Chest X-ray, PA view. Patient: 48 years old, sex M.
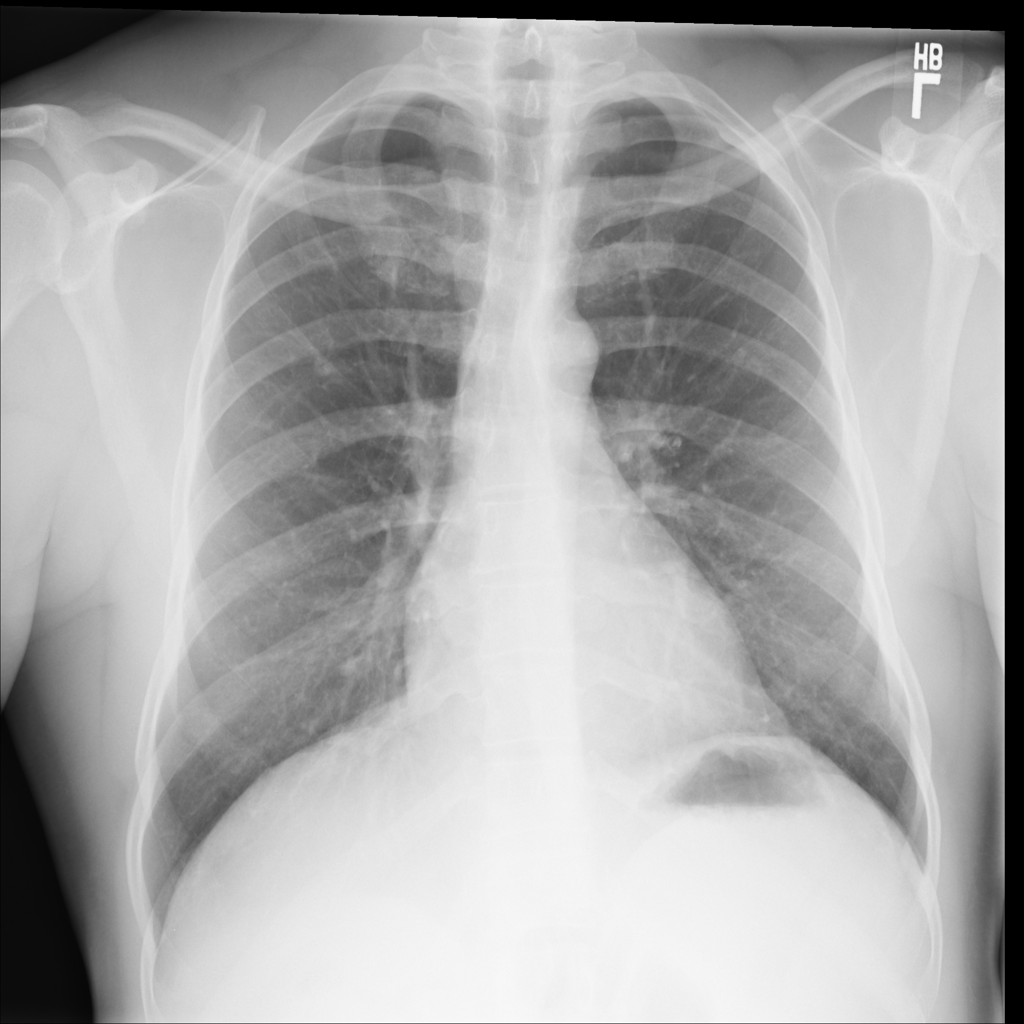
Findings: No Finding